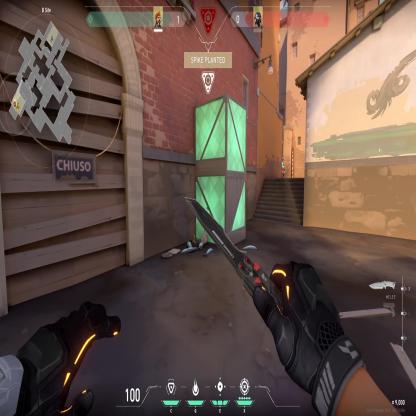
Label: enemy